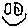
Label: smiley face